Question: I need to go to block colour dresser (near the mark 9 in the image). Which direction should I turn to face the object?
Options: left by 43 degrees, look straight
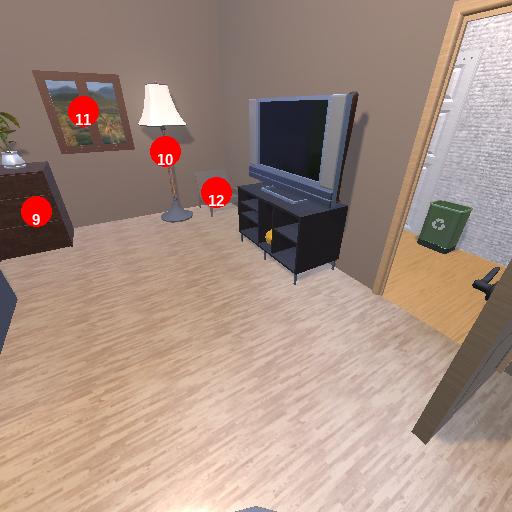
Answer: left by 43 degrees